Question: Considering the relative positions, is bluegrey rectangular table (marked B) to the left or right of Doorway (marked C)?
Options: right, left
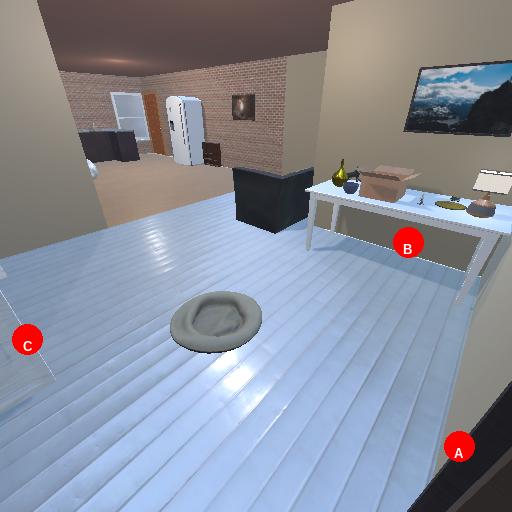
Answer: right